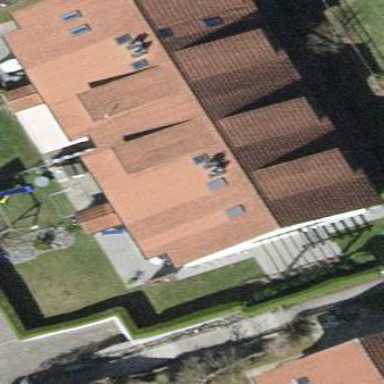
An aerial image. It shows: Terrace building.